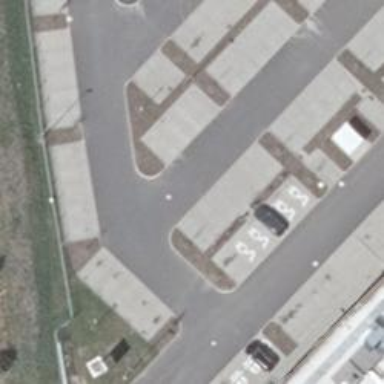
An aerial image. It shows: Parking aisle designated as service road.